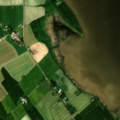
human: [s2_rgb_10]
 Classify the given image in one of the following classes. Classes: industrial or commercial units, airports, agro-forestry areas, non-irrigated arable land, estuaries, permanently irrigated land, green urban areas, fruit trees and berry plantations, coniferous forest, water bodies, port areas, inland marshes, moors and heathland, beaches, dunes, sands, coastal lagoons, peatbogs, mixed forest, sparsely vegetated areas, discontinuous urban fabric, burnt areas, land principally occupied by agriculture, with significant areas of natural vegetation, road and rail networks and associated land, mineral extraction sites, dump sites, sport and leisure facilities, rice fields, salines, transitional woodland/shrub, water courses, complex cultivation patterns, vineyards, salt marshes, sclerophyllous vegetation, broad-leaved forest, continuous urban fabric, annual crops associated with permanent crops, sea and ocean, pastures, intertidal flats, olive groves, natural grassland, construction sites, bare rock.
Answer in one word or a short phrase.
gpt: non-irrigated arable land, land principally occupied by agriculture, with significant areas of natural vegetation, broad-leaved forest, mixed forest, water bodies